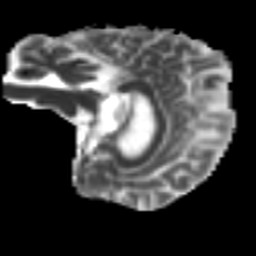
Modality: MD
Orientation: sagittal
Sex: male
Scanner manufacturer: ge
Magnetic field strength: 3 T
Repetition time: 7 s
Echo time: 0.08 s